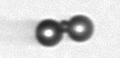
Label: bead